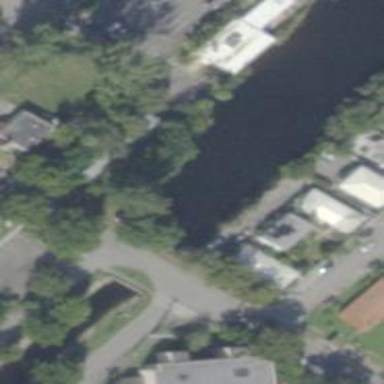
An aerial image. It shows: Canal.